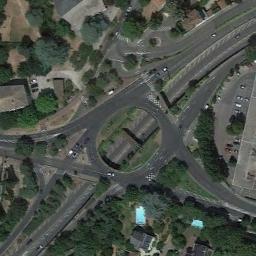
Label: roundabout